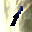
Label: 1